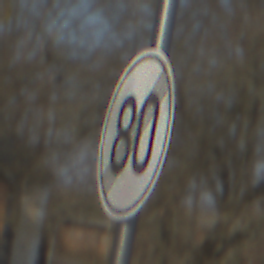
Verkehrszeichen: EndeGeschwindigkeit80
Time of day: MorningAfternoon
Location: Outdoor (Suburban)
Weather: PartlyCloudy
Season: NotSpecified
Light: Natural